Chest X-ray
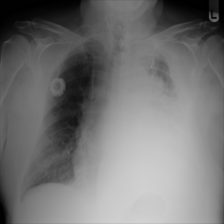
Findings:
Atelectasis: negative
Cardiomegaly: negative
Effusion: negative
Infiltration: negative
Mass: negative
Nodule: negative
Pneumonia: negative
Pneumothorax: negative
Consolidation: positive
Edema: negative
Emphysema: negative
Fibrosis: negative
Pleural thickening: positive
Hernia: negative